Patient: sex M, age 25
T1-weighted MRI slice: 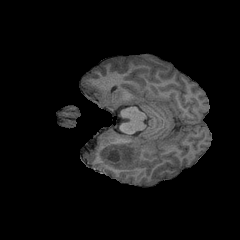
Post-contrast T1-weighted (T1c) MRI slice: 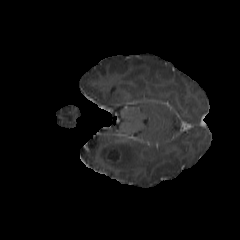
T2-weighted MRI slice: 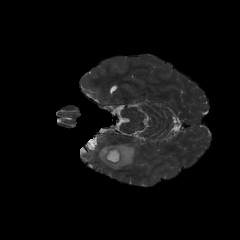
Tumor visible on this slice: yes
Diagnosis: Astrocytoma, IDH-mutant
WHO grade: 2